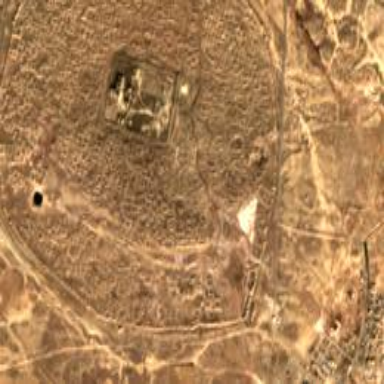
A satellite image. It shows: Protected archaeological site in the city. It holds historical significance and is protected by law.